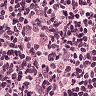
Metastatic tissue present: no